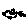
Label: bird